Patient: sex M, age 48
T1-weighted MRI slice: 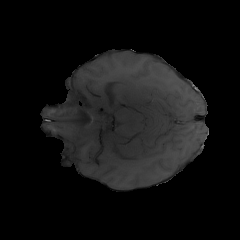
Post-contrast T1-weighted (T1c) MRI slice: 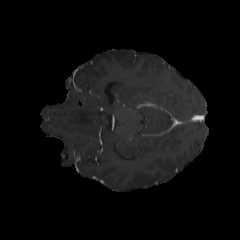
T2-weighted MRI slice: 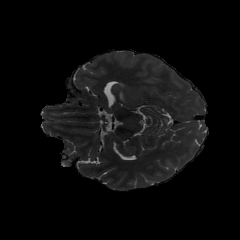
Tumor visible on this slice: yes
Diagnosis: Glioblastoma, IDH-wildtype
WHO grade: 4